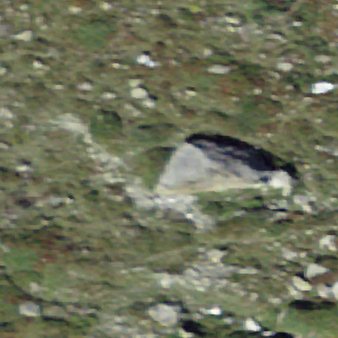
Label: bouldering_area